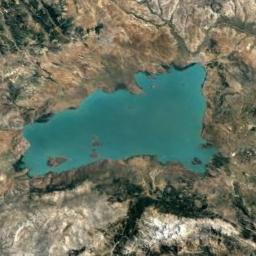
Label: lake